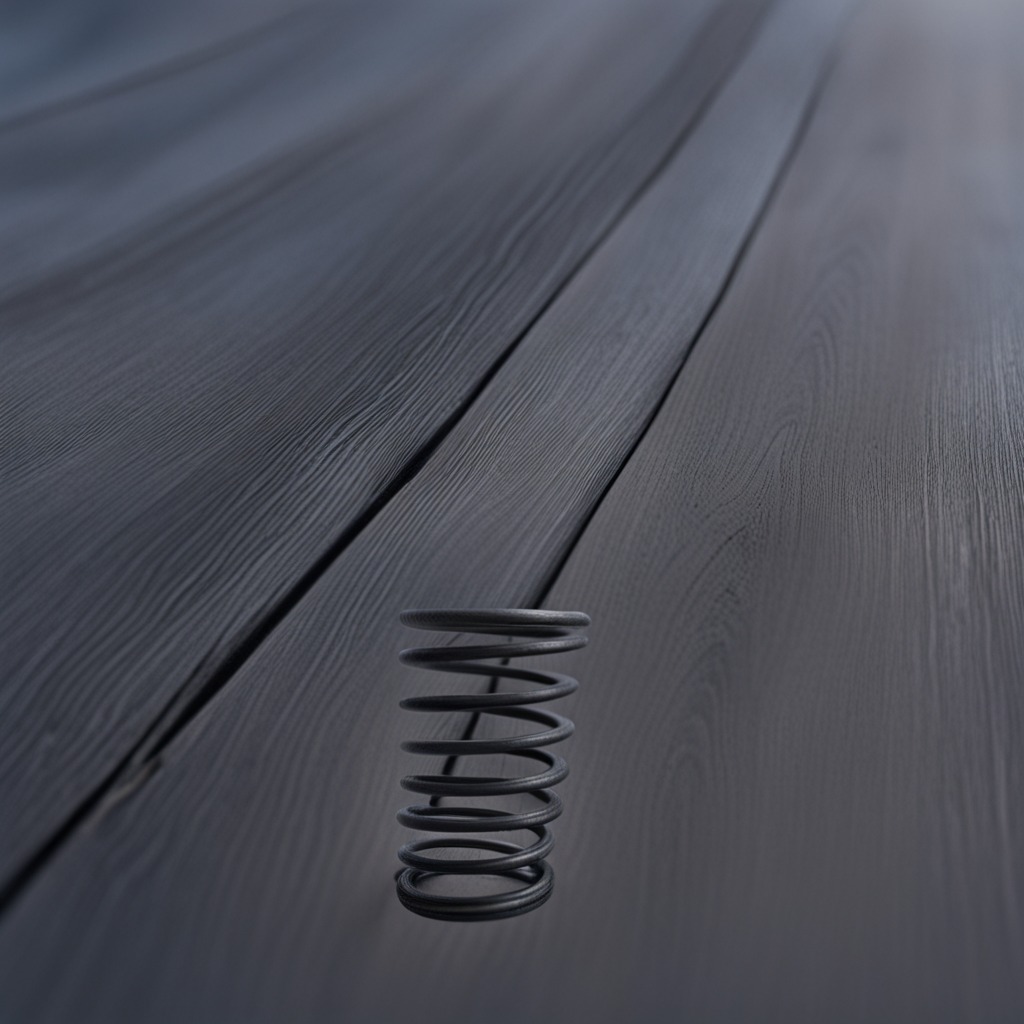
A coiled metal spring lies on the table in a small garage.